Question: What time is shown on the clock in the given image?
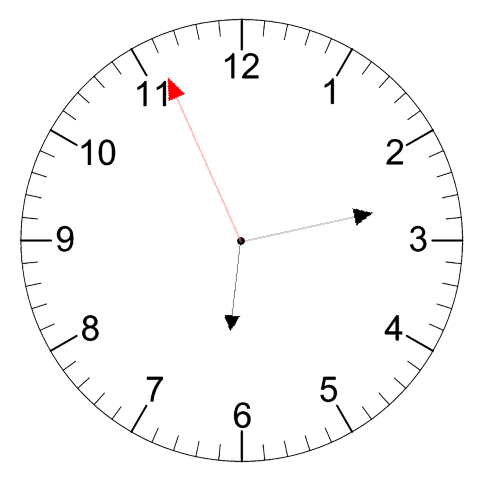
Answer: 06:12:56